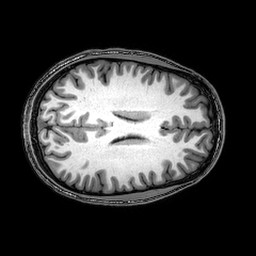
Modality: T1w
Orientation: axial
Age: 22
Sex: male
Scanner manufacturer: philips
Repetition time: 0.008169 s
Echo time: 0.00373 s